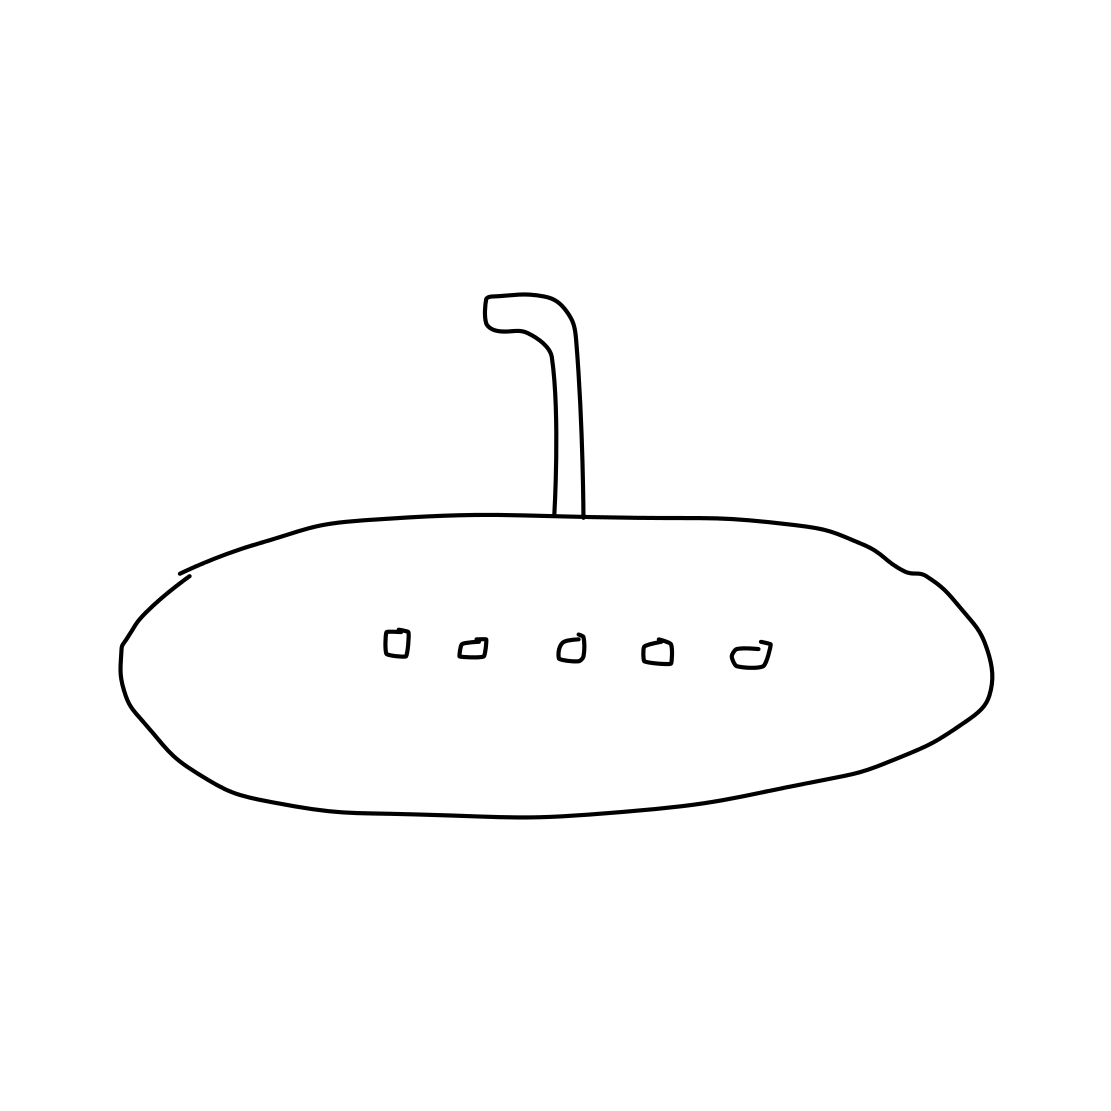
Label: submarine